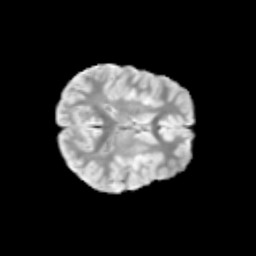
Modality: T2w
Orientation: axial
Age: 9
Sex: female
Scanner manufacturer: siemens
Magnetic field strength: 3 T
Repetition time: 3.8 s
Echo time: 0.07 s